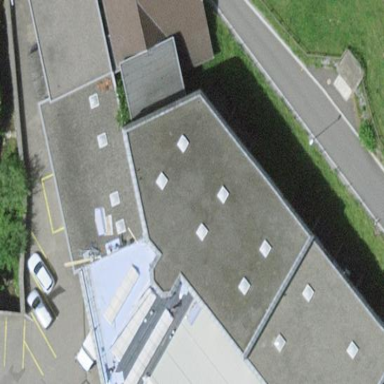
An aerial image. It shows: Commercial building.